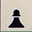
Piece: bP